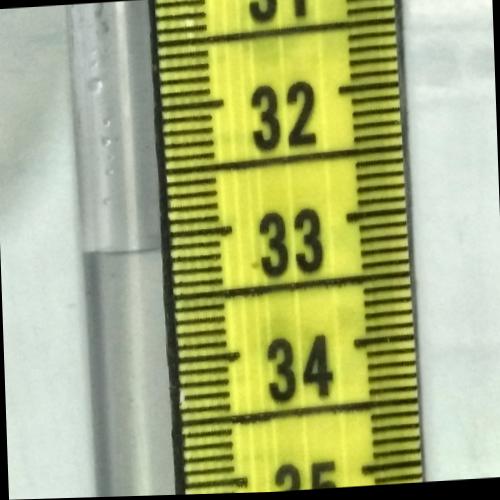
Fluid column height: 33.1 cm